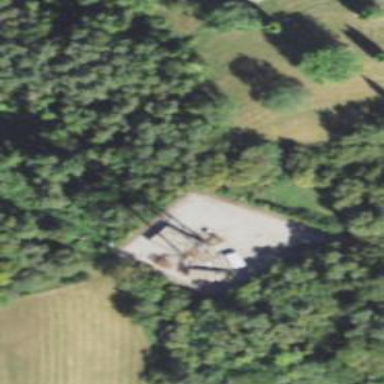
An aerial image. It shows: Service building with communication mast tower.